Question: i am trying to add a click-effect on my xml-created button. So far i got the clickeffect running, but i cant manage to supply the click-effect the same rounded corners i have on the unclicked button; it looks horrible this way. In my 'gradient.xml' I am supplying the same imagelayout with the rounded corners, but it seems to ignore this setting.
Can someone point me in the right direction?

---
(box_with_click_effect.xml)
'''
<selector xmlns:android="http://schemas.android.com/apk/res/android" >
<item android:state_focused="true"
android:state_pressed="false"
android:drawable="@drawable/rounded_box" />
<item android:state_focused="true"
android:state_pressed="true"
android:drawable="@drawable/gradient" />
<item android:state_focused="false"
android:state_pressed="true"
android:drawable="@drawable/gradient" />
<item android:drawable="@drawable/rounded_box" />
</selector>
'''
---
(rounded_box.xml)
'''
<shape xmlns:android="http://schemas.android.com/apk/res/android" >
<solid android:color="@color/my_orange"/>
<corners android:radius="15px"/>
<padding android:left="1dp" android:top="1dp" android:right="1dp" android:bottom="1dp" />
</shape>
'''
---
(gradient.xml)
'''
<layer-list xmlns:android="http://schemas.android.com/apk/res/android" >
<item>
<!-- THIS DOESN'T WORK: <bitmap android:src="@drawable/rounded_box"/>
SO I TRY THIS: -->
<shape xmlns:android="http://schemas.android.com/apk/res/android" >
<solid android:color="@color/cocus_orange"/>
<corners android:radius="15px"/>
<padding android:left="1dp" android:top="1dp" android:right="1dp" android:bottom="1dp" />
</shape>
</item>
<item>
<shape xmlns:android="http://schemas.android.com/apk/res/android">
<gradient android:angle="90"
android:startColor="#880f0f10"
android:centerColor="#880d0d0f"
android:endColor="#885d5d5e"/>
</shape>
</item>
</layer-list>
'''
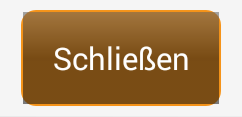
Answer: Change your code to this:
'''
<layer-list xmlns:android="http://schemas.android.com/apk/res/android" >
<item>
<!-- THIS DOESN'T WORK: <bitmap android:src="@drawable/rounded_box"/>
SO I TRY THIS: -->
<shape xmlns:android="http://schemas.android.com/apk/res/android" >
<solid android:color="@color/cocus_orange"/>
<corners android:radius="15px"/>
<padding android:left="1dp" android:top="1dp" android:right="1dp" android:bottom="1dp" />
</shape>
</item>
<item>
<shape xmlns:android="http://schemas.android.com/apk/res/android">
<gradient android:angle="90"
android:startColor="#880f0f10"
android:centerColor="#880d0d0f"
android:endColor="#885d5d5e"/>
<corners
android:radius="15px" />
</shape>
</item>
</layer-list>
'''
You can use this website to generate you buttons: <URL>